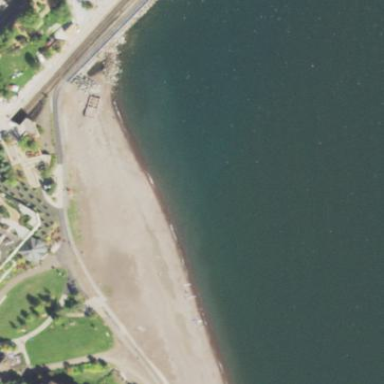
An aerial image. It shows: Beach with gravel surface.